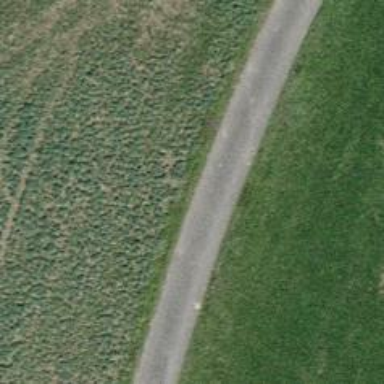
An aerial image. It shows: Agricultural vehicle driving on well-maintained grade1 track.